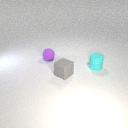
small purple rubber sphere behind small gray rubber cube